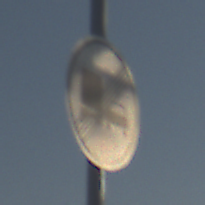
Verkehrszeichen: EndeUeberholverbotKraftfahrzeuge
Umgebung: Outdoor, Nature
Tageszeit: SunriseSunset
Wetter: Clear
Licht: Natural
Jahreszeit: NotSpecified
Kontrast: HighContrast